Question: '''
Microsoft.VisualStudio.TestTools.UnitTesting
'''
I need to be able to unit test a class that I am building. I tried to add this class through References and it is not in the list of .NET classes.

I do not see this in the list that can be referenced into a project.
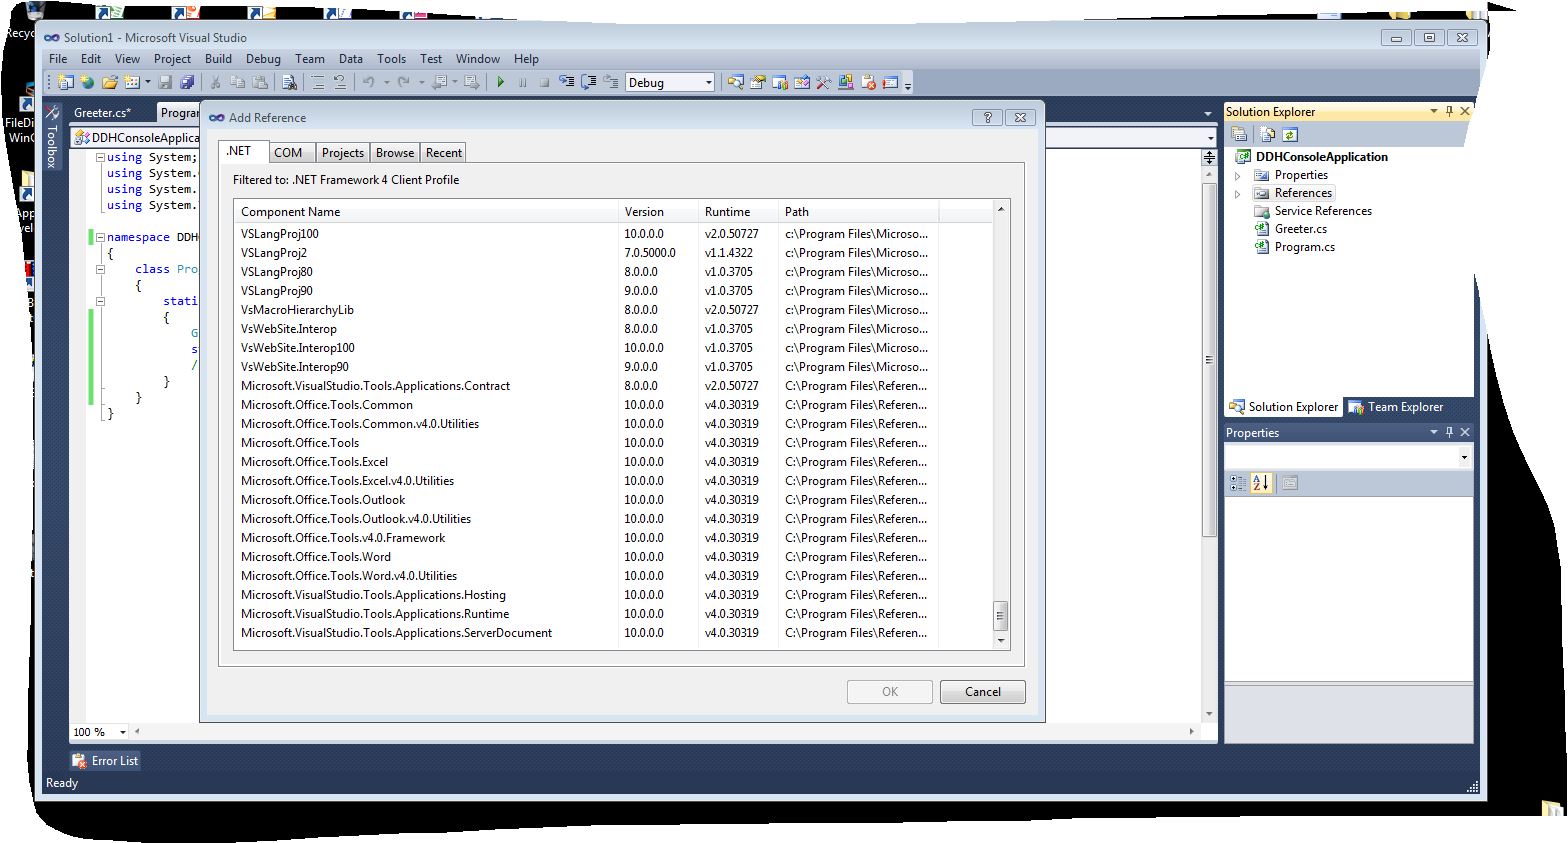
Answer: You need to add a reference to the 'Microsoft.VisualStudio.QualityTools.UnitTestFramework' assembly.
'Microsoft.VisualStudio.TestTools.UnitTesting' is the name of a namespace inside the assembly, not the name of the assembly itself. If you look at the <URL> for example, you can see the assembly it is contained in.